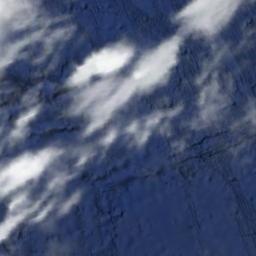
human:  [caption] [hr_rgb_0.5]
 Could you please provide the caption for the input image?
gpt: A large cloud of white clouds floated above the hills .

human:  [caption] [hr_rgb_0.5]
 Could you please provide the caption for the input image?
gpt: White clouds on blue sea .

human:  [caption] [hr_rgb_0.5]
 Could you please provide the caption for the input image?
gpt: The white cloud is above blue sea .

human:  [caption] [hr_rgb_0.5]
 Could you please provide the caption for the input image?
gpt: The cumulus clouds are located above the surface of the sea .

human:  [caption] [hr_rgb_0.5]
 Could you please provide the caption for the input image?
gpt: There are some white clouds over a blue sea .